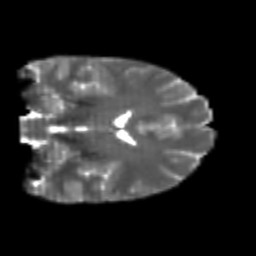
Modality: T2w
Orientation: coronal
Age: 22
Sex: female
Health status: healthy
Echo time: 0.074 s